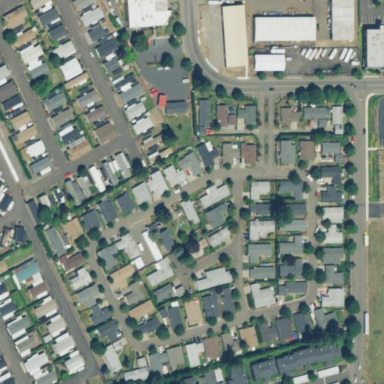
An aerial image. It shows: Residential area designated as trailer park.